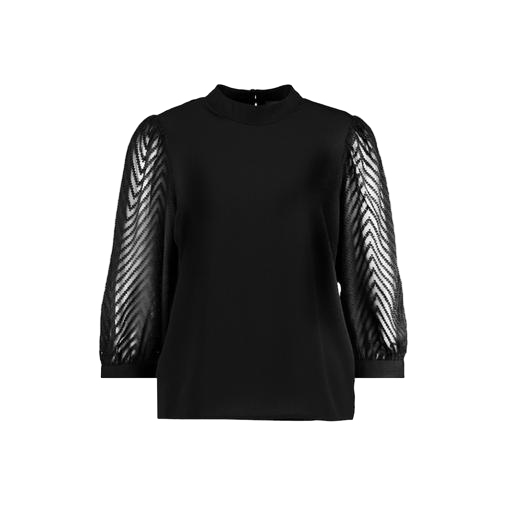
vero moda black high neck blouse, black three-quarter-sleeve top only macy, black sheer-sleeve, white background